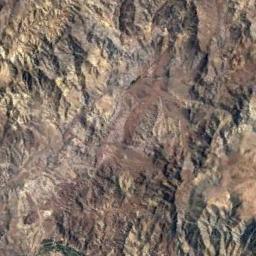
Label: mountain